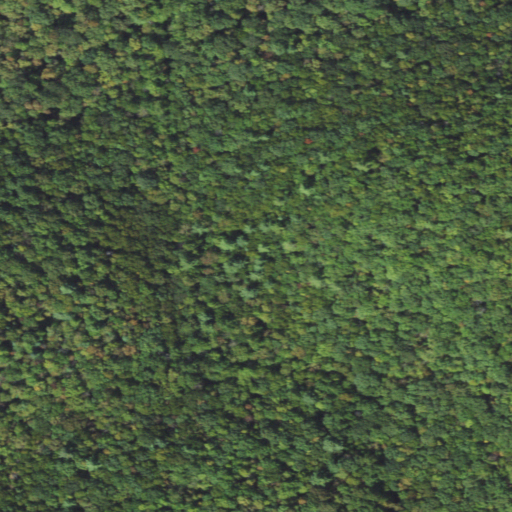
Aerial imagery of gap in Pennsylvania named Fryingpan Gap containing mixed forest and deciduous forest